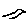
Label: bird